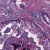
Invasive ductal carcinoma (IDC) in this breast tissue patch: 0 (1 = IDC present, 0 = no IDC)